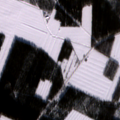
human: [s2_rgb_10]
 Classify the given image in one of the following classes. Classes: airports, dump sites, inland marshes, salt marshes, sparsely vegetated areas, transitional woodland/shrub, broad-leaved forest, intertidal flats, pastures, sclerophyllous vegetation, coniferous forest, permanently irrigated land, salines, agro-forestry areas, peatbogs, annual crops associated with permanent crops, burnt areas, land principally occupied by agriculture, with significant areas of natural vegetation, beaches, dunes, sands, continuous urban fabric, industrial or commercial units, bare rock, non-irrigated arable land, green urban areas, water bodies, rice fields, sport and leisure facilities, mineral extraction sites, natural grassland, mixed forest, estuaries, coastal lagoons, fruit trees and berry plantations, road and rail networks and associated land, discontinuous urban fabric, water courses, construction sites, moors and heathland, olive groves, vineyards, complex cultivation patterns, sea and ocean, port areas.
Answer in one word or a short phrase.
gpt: non-irrigated arable land, coniferous forest, mixed forest